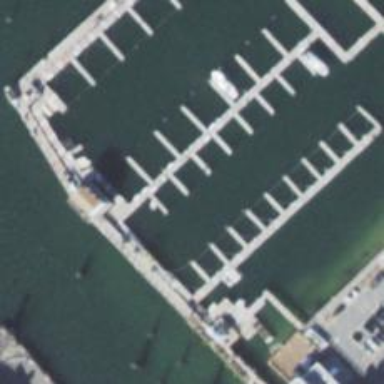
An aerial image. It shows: Man-made pier.